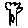
Label: tree